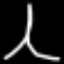
Label: The Eiffel Tower